Question: I have MainActivity activity which has 3 fragments. Those 3 fragments use same arrayadapter class MessageListAdapter. When i populate listView in my fragments using different ArrayLists using MessageListAdapter it combines all those ArrayLists and displays in each fragment. I want each fragment to display its own list.
MessageListAdapter:
'''
public class MessageListAdapter extends ArrayAdapter<Message>{
Context context;
public MessageListAdapter(Context c, int resourceId, ArrayList<Message> list) {
super(c, resourceId, list);
this.context = c;
}
//...
}
'''
HomeFragment:
'''
public class HomeFragment extends Fragment {
View view;
ListView listView1;
ArrayList<Message> contactMessages;
@Override
public View onCreateView(LayoutInflater inflater, ViewGroup container, Bundle savedInstanceState) {
view = inflater.inflate(R.layout.home_layout, container, false);
TextView welcomeMessage = (TextView) view.findViewById(R.id.welcomeMessage);
Account acc = new Account();
welcomeMessage.setText("Welcome " + acc.getName() + "!");
contactMessages = new Message().getContactMessages();
listView1 = (ListView) view.findViewById(R.id.homeList);
MessageListAdapter adapter = new MessageListAdapter(this.getActivity(), R.layout.activity_message, contactMessages);
listView1.setAdapter(adapter);
listView1.setOnItemClickListener(new OnItemClickListener() {
@Override
public void onItemClick(AdapterView<?> parent, View view,
int position, long id) {
// TODO Auto-generated method stub
}
});
return view;
}
}
'''
ProfileFragment:
'''
public class ProfileFragment extends Fragment implements View.OnClickListener, OnItemClickListener {
View view;
Intent intent;
ListView listView2;
ArrayList<Message> personalMessages;
@Override
public View onCreateView(LayoutInflater inflater, ViewGroup container, Bundle savedInstanceState) {
view = inflater.inflate(R.layout.profile_layout, container, false);
Button button = (Button) view.findViewById(R.id.addMessage);
button.setOnClickListener(this);
Button addFriendButton = (Button) view.findViewById(R.id.addFriend);
addFriendButton.setOnClickListener(new View.OnClickListener() {
@Override
public void onClick(View v) {
intent = new Intent(getActivity(), AddFriendActivity.class);
startActivity(intent);
}
});
personalMessages = new Message().getPersonalMessages();
// Log.i("Personal messages ArrayList: ", personalMessages.toString());
listView2 = (ListView) view.findViewById(R.id.profileList);
MessageListAdapter adapter = new MessageListAdapter(this.getActivity(), R.layout.activity_message, personalMessages);
listView2.setAdapter(adapter);
listView2.setOnItemClickListener(this);
return view;
}
}
'''
Also have 3rd fragment which will use this same MessageListAdapter, but i have not implemented it yet due to running into this problem.
I made screenshots to make it easier to understand:
Items with orange pictures are supposed to be shown only in ProfileFragment and item with blue picture is supposed to be shown only in HomeFragment

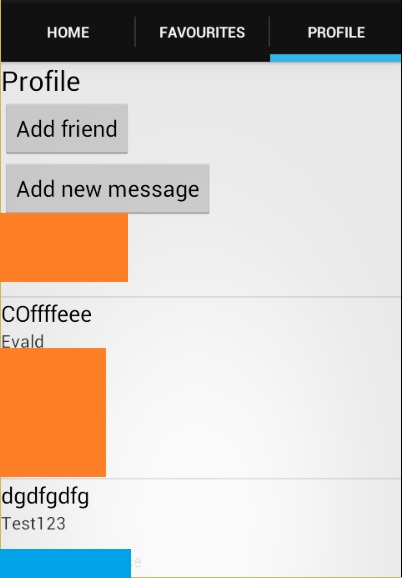
Answer: Problem lies in using static ArrayList inside Message class. addPersonalMessage adds Message object into personalMessages list and addContactMessage adds Message object into contactMessages list. After i built all the messages according to their type and put them inside lists separately, for some reason application combines those 2 lists. This is why i end up with similar content in both listviews in fragments. Solved problem by using SQLite database instead of using static variables.
Message:
'''
public class Message {
private String author;
private String messageTitle;
private Bitmap messageImage;
private static ArrayList<Message> personalMessages = new ArrayList<Message>();
private static ArrayList<Message> contactMessages = new ArrayList<Message>();
public Message() {
}
public Message(String a, String t, Bitmap b) {
this.author = a;
this.messageTitle = t;
this.messageImage = b;
}
public void addPersonalMessage() {
personalMessages.add(this);
}
public void addContactMessage() {
contactMessages.add(this);
}
}
'''